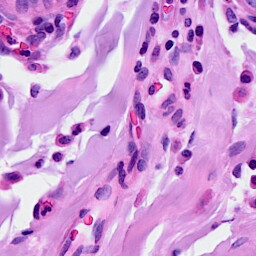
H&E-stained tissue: Breast